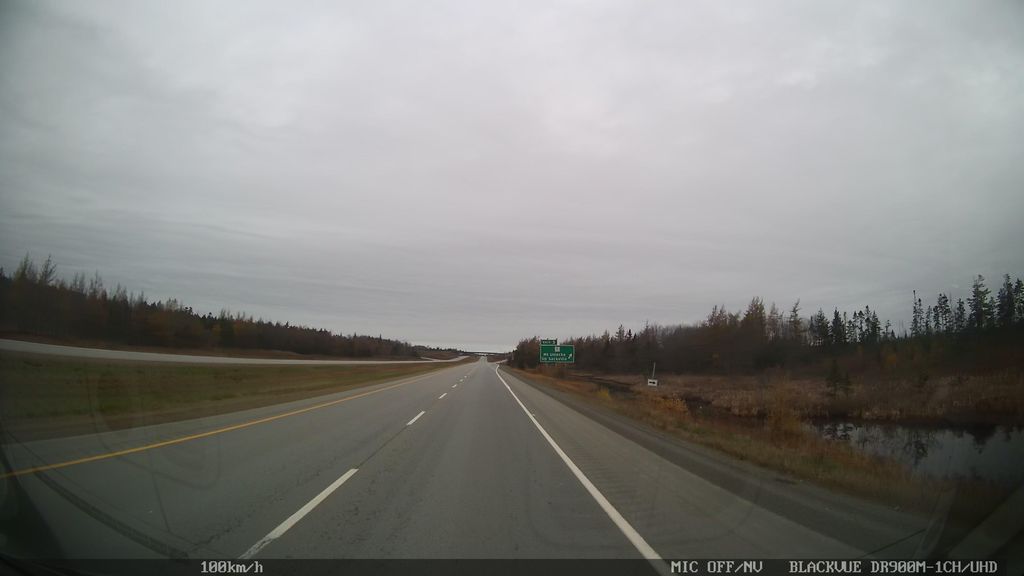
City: halifax